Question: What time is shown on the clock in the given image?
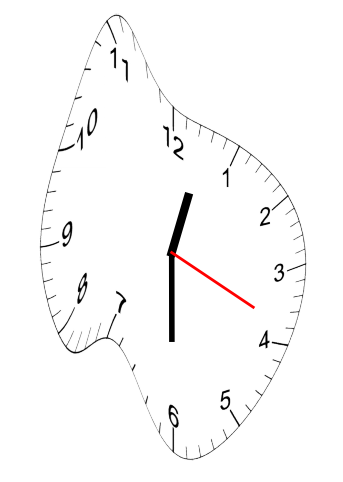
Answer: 12:30:19